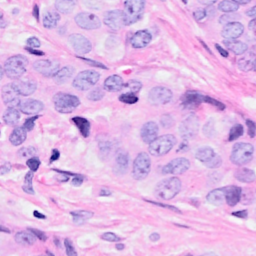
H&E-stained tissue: Breast